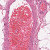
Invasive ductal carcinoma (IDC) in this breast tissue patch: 0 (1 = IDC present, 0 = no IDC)